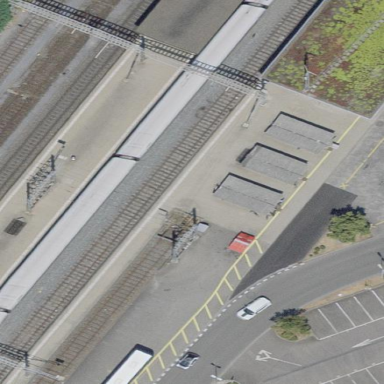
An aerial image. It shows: Bicycle parking area with stands.